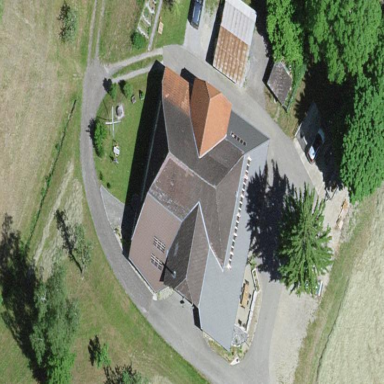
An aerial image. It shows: Farm building.